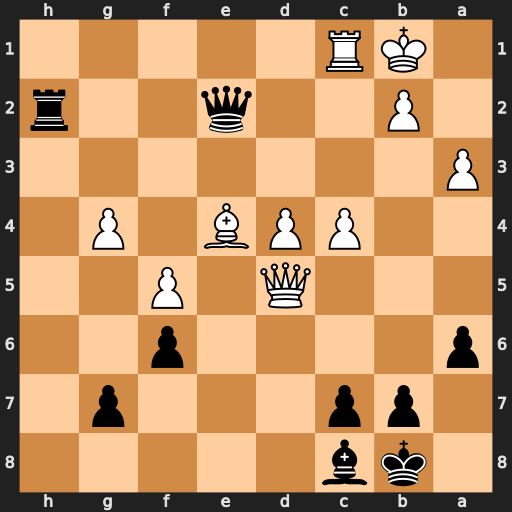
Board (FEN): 1kb5/1pp3p1/p4p2/3Q1P2/2PPB1P1/P7/1P2q2r/1KR5
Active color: b
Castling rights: -
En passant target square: -
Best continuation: Qxb2#